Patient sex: M
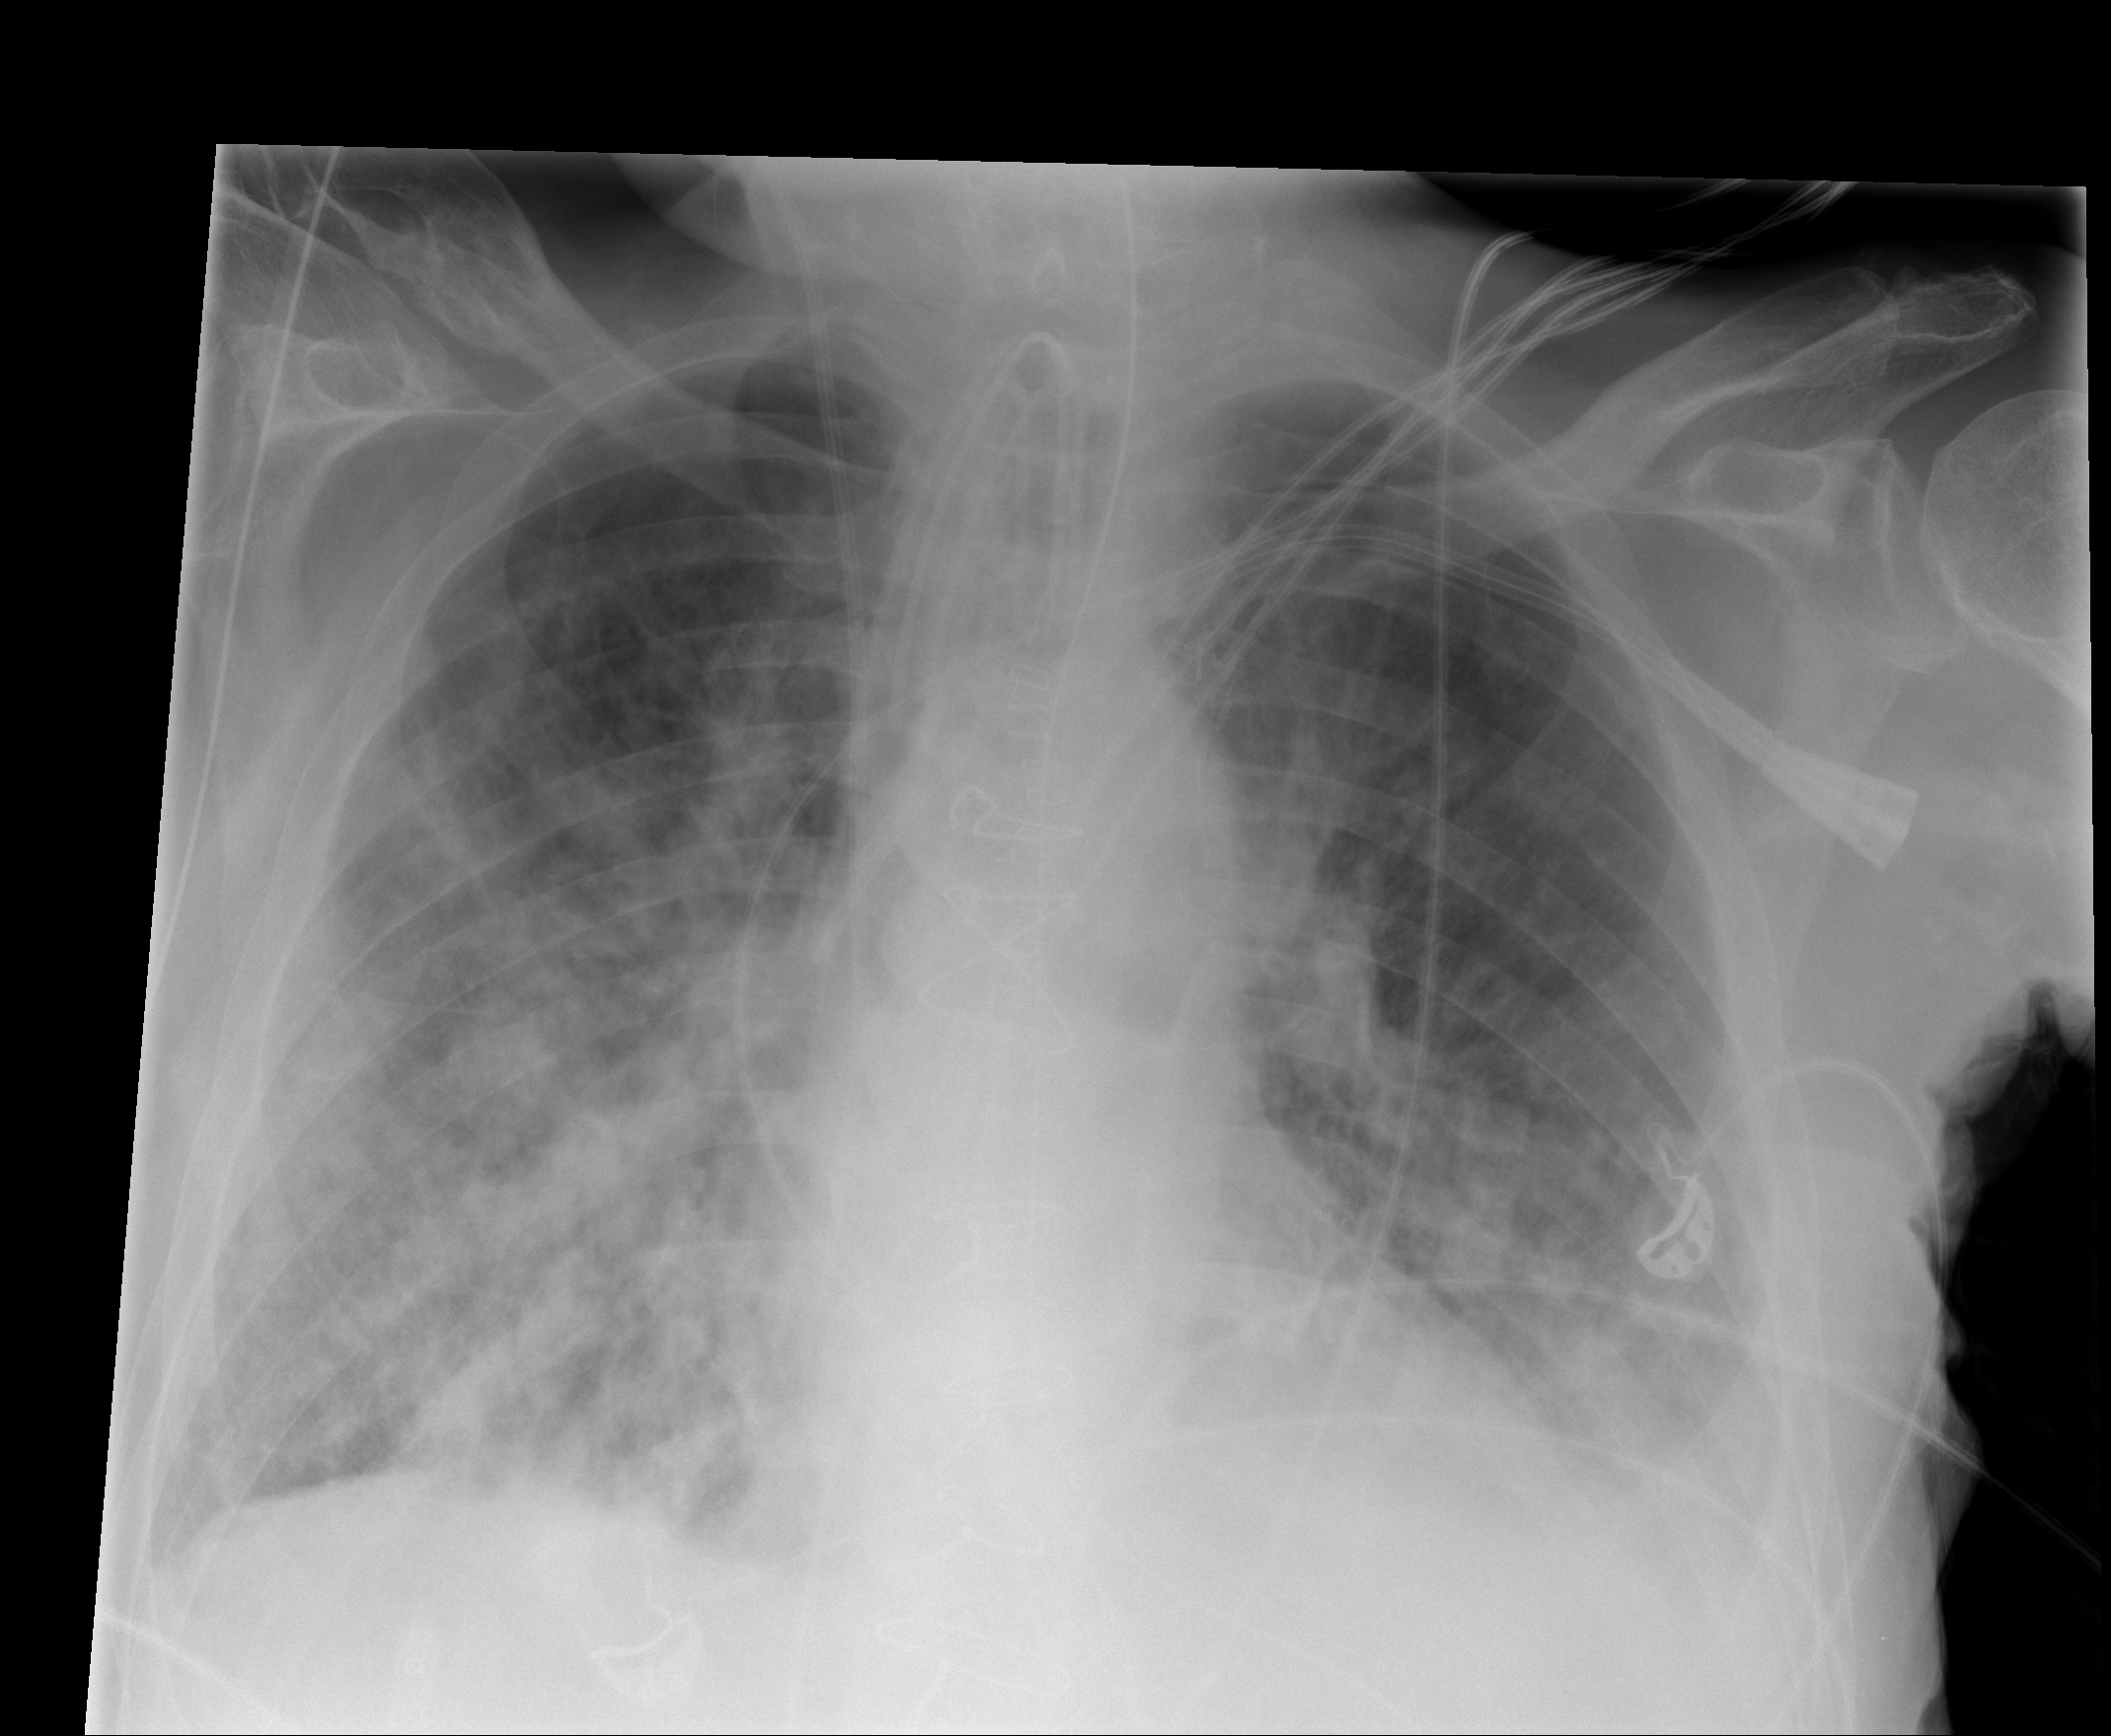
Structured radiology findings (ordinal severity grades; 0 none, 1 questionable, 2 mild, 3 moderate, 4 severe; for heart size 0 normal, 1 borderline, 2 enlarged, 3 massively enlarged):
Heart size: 2
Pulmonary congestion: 2
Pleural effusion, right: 2
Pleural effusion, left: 2
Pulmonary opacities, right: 4
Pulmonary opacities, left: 3
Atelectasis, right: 2
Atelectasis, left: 2